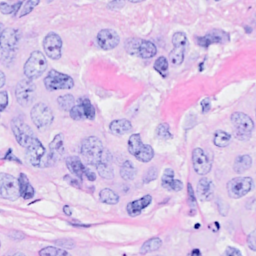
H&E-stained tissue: Breast